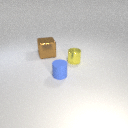
large brown metal cube to the left of small blue rubber cylinder